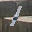
Label: 1